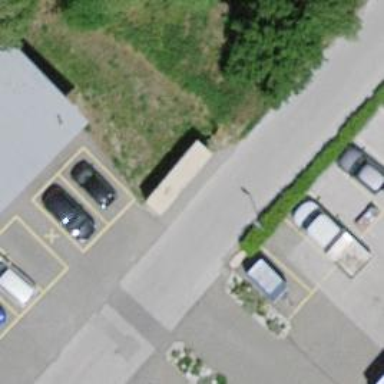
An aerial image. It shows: Bus stop with platform for public transport.